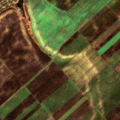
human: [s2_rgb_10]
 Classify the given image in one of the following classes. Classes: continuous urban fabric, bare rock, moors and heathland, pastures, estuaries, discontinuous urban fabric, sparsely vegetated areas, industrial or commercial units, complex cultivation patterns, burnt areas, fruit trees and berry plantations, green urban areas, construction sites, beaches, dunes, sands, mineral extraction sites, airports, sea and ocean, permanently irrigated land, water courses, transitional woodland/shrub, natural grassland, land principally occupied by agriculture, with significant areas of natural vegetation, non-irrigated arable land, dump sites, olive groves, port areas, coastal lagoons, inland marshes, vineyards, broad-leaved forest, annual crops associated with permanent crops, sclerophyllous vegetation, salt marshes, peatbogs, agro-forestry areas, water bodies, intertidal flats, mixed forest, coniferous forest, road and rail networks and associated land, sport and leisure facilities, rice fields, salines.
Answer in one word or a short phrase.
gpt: non-irrigated arable land, water bodies